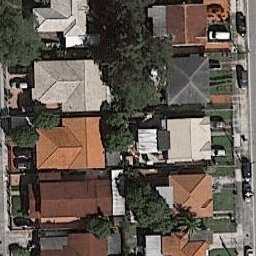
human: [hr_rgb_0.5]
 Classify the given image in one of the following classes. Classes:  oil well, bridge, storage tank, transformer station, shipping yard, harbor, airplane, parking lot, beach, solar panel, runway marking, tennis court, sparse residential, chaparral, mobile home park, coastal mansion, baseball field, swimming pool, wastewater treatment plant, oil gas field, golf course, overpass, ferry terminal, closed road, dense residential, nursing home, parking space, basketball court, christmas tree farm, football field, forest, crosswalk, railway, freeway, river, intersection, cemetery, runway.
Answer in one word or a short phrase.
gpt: dense residential